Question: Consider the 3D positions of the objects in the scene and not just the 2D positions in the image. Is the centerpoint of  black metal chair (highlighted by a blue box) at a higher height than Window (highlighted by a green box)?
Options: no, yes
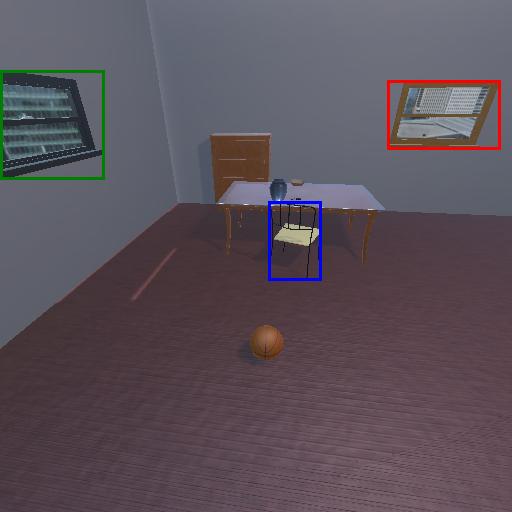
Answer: no